Question: When I try to retrieve multiple rows from SQLite by using the WHERE clause, I am getting only the first row... i.e.: 'mCursor.getCount()' returns 1 always...
Is there any way to retrieve multiple rows from a table by using the WHERE clause?
This is what i have tried so far
'''
myPath = DB_PATH + DB_NAME;
myDataBase = SQLiteDatabase.openDatabase(myPath, null, SQLiteDatabase.OPEN_READONLY);
String query= "SELECT * FROM location where emirate='"+s+"'";
Cursor mCursor = myDataBase.rawQuery(query, null);
int i= mCursor.getCount();
if (i>0) {
mCursor.moveToFirst();
shoplist.add(mCursor.getString(1));
}
mCursor.close();
myDataBase.close();
}
'''
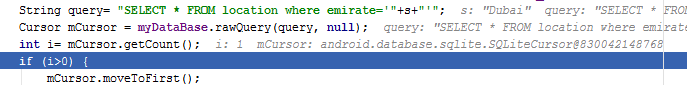
Answer: Your condition retrieves only.
If you have more than one record where Emirate = 'Qatar', only the first one is retrieved, because the condition is satisfied.
You need to use the operator instead of , to get them all.
Replace your query with:
'''
String query= "SELECT * FROM Location WHERE Emirate LIKE '%" + s + "%'";
'''